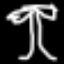
Label: palm tree